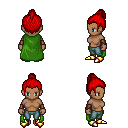
a pixel art fantasy rpg character, female body template, human, dark skin, green cape, teal pants, red short topknot hairstyle, cloth bracers, gold boots, four views (front, back, left, right), 2x2 character sprite sheet, small pixel art, hard edges, no anti-aliasing